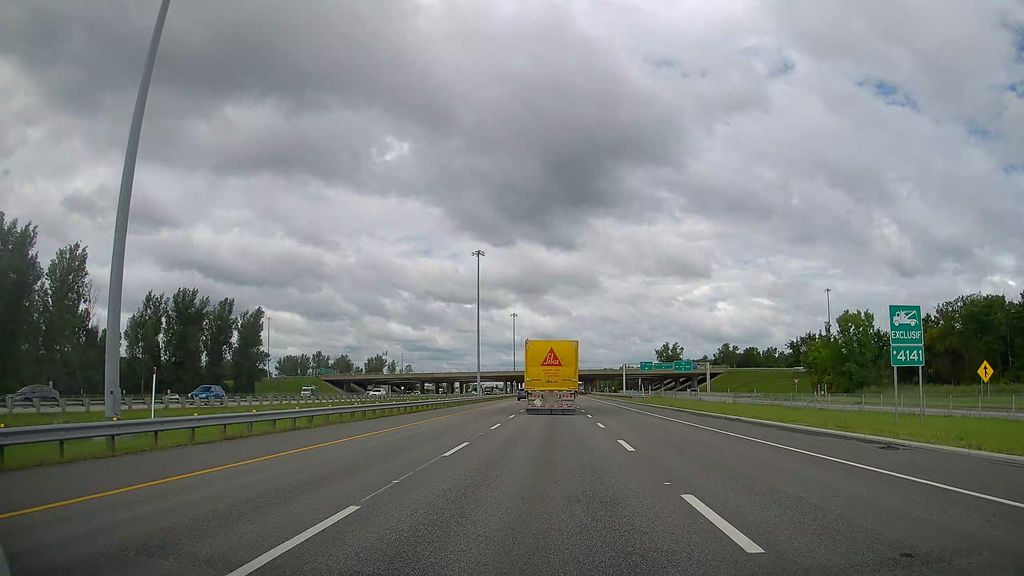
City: montreal